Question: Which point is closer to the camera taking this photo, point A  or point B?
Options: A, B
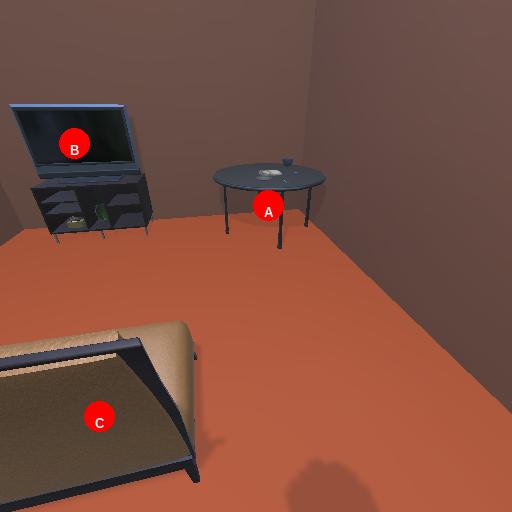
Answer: A